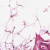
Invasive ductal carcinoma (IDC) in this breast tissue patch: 0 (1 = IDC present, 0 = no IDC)